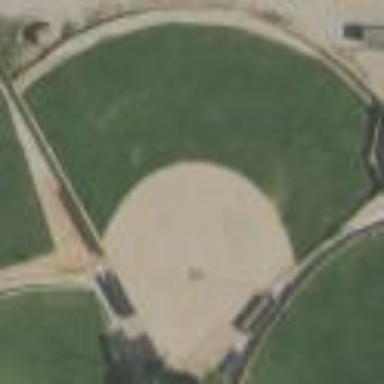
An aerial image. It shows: Baseball pitch for leisure land.